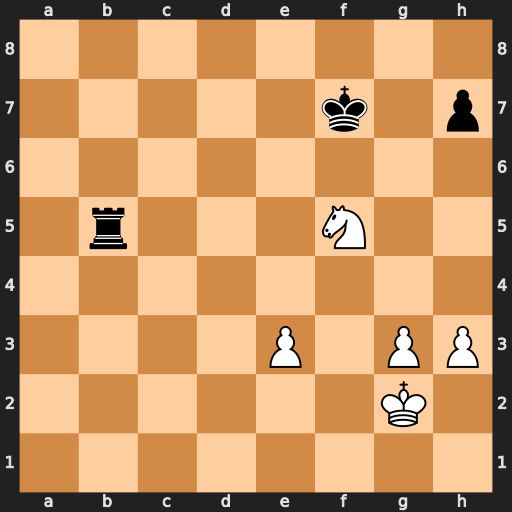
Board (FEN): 8/5k1p/8/1r3N2/8/4P1PP/6K1/8
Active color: w
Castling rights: -
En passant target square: -
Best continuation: Nd6+ Ke6 Nxb5